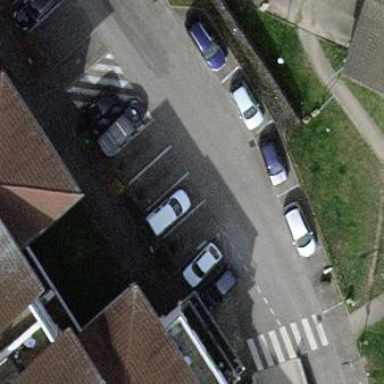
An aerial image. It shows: Street-side parking area.